Field crop: tomato
Growth stage: 2
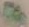
Species: solanum